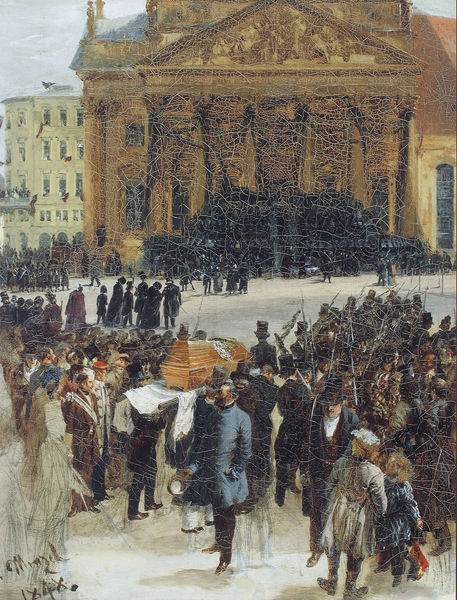
Titel: Aufbahrung der Märzgefallenen
Künstler: Adolph Menzel
Institution: Hamburg, Kunsthalle
Schlagwörter: dunkel, gemälde, mann, frauen, menschen, stadt, frau, hut, schwarz, säulen, gebäude, haus, malerei, masse, menge, versammlung, anzug, jacke, mord, tod, tragen, trauer, kirche, adel, kind, kinder, man, modern, giebel, platz, soldaten, glaube, palast, uniformen, waffen, waffe, bürger, kundgebung, trüb, pfarrer, beerdigung, sarg, grab, leder, gemeinde, marktplatz, träger, pistole, christ, fahn, trauerfeier, sargträger